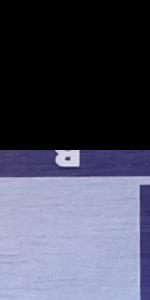
Label: Empty